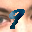
Label: 9